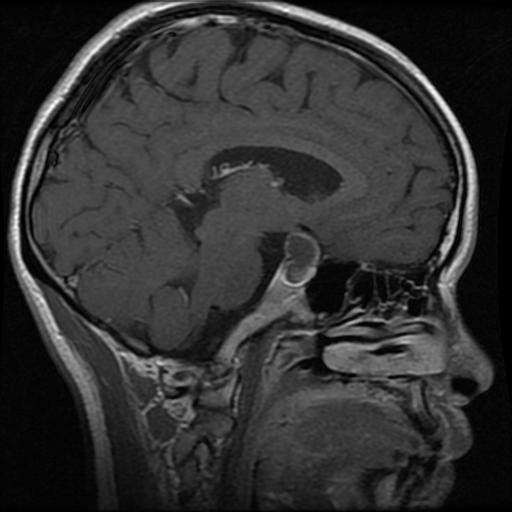
Label: pituitary